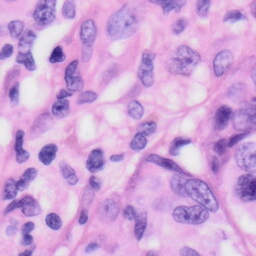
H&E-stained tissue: Skin